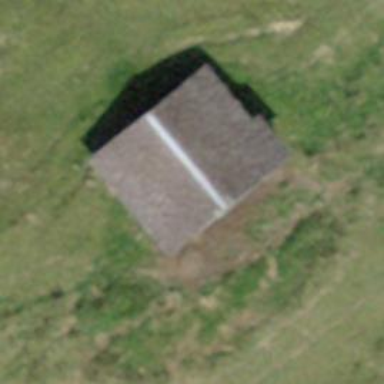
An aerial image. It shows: Rural barn.